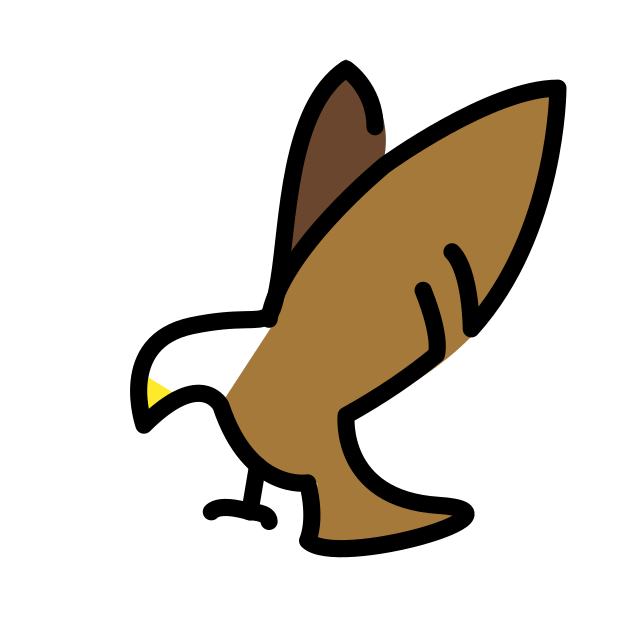
eagle